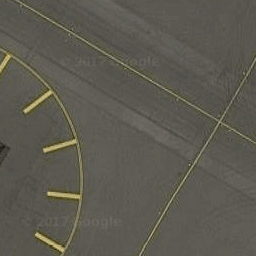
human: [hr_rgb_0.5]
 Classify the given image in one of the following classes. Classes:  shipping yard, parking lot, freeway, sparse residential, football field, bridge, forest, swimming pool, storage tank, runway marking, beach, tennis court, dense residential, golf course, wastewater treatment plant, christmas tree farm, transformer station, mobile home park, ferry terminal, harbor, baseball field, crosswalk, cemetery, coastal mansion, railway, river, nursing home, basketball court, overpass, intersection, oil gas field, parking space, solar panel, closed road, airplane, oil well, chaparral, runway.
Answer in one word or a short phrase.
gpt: runway marking